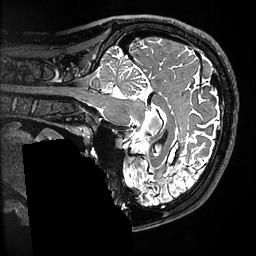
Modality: T2w
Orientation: sagittal
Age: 35
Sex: male
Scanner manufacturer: ge
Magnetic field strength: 3 T
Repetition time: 3.202 s
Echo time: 0.05892 s